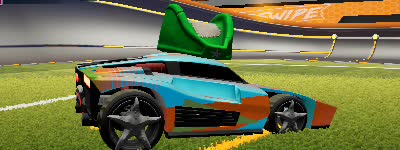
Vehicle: breakout